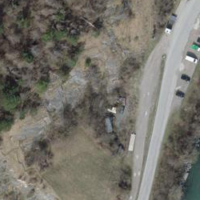
EUNIS habitat code: 45
Species observed at this site:
Parnassius apollo
Impatiens parviflora